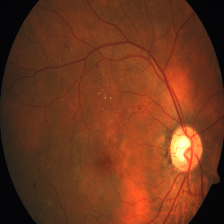
Diabetic retinopathy grade: Severe